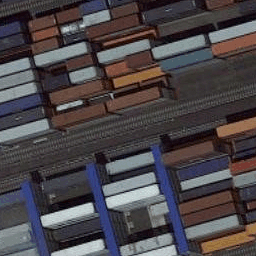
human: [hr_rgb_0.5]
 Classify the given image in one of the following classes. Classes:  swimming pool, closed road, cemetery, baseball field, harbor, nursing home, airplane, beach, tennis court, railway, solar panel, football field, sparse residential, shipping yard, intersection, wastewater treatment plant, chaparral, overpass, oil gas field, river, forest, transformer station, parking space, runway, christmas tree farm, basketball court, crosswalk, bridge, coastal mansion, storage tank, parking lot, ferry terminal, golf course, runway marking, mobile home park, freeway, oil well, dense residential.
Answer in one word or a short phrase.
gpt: shipping yard